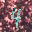
Label: 4